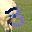
Label: 3